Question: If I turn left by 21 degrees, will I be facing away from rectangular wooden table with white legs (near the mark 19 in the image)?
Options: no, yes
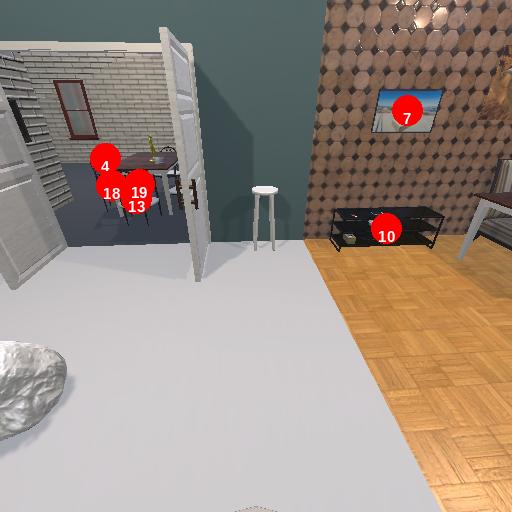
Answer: no